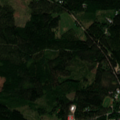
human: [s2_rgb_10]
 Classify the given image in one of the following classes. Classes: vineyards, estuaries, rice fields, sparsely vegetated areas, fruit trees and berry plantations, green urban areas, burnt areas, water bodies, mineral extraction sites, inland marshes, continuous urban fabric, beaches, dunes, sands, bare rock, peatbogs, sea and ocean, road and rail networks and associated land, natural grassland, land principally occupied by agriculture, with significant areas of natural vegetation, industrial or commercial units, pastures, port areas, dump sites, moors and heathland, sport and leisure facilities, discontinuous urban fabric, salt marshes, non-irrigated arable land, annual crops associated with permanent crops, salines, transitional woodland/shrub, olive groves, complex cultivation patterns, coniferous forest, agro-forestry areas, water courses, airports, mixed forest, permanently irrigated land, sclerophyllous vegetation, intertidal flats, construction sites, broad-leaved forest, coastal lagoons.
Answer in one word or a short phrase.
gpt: discontinuous urban fabric, coniferous forest, mixed forest